Question: I don't what the problem is. I have another selector that has that kind of property and value as well but I'm getting error only on this one.

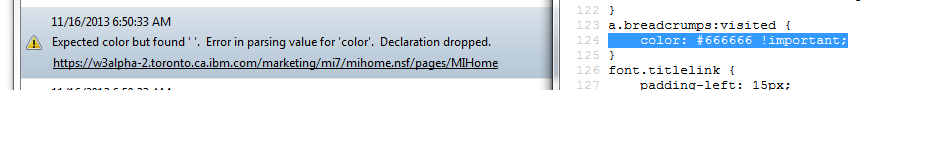
Answer: The probable reason is that you have a NO-BREAK SPACE U+00A0 after the colon. Replace it by a normal SPACE (or remove it).
NO-BREAK SPACE is not a whitespace character in CSS, so it is not skipped - instead, it will be parsed as the first character of a color value, leading to a syntax error. (That's what "found ' '" refers to in the error message.)